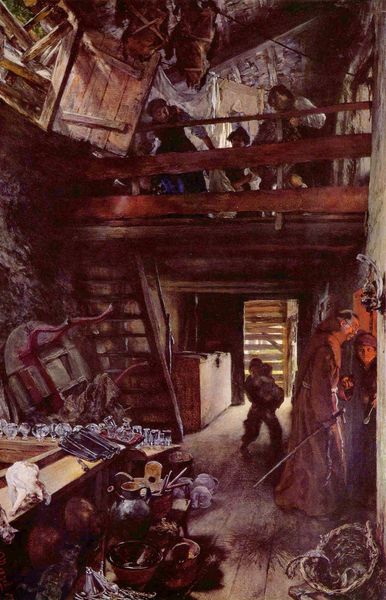
Titel: Küche in Hofgastein
Künstler: Adolph Menzel
Standort: Schweinfurt
Institution: Sammlung Georg Schäfer
Schlagwörter: dunkel, gemälde, mann, schatten, weiß, frauen, menschen, ocker, wäsche, braun, fenster, frau, grau, hell, holz, licht, männer, orange, raum, schwarz, stuhl, tisch, tür, zimmer, dach, gürtel, haus, rot, tier, beige, leute, rock, flaschen, gläser, kneipe, lokal, wand, architektur, arm, stein, bild, holland, innenraum, möbel, kirche, boden, geistlicher, kutte, familie, innen, kind, arbeit, genre, kinder, schuppen, stock, chaos, kanne, krug, vase, balkon, bein, schiff, schrank, wäscheleine, gepäck, verlassen, mauer, violett, latten, baby, dielen, empore, rand, figuren, leiter, treppe, treppen, sprechen, kopftuch, korb, geländer, stufe, stufen, gestell, bretter, holzdielen, töpfe, spiel, katze, fensterladen, ruine, truhe, scheune, balustrade, dachfenster, tischbeine, geschirr, schwert, staub, dachstuhl, flur, zuber, besuch, kaputt, werkstatt, krüge, elend, segnen, bauernhaus, stall, mönch, dreck, mönche, umzug, trog, versteck, sammlung, waschzuber, armut, clair obscur, wohnen, neugierig, latte, dachboden, franziskaner, pater, luke, speicher, holztreppe, baracke, rumpf, lager, umgestürzt, unordnung, enfants, antiquitäten, steige, eglise, türm, schmiede, gerümpel, müll, besprechung, pauvreté, unrat, gäser, robin hood, peuple, schranl, plunder, famille, barracke, moine, grenier, lieberman, neigierde, ssstall, verres, ramsch, crime, drame, geistlichr, unoirdung, scene de vie, delation